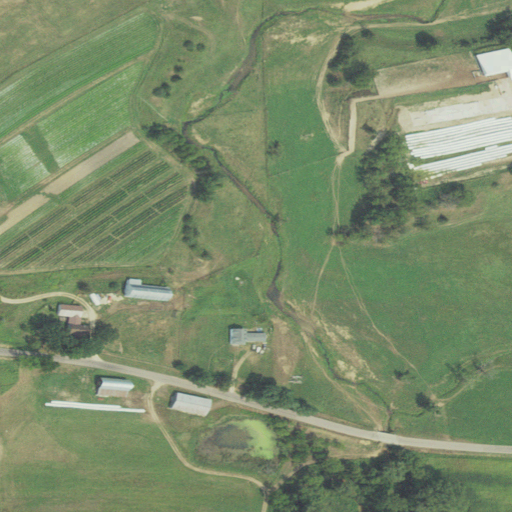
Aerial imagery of valley in Wisconsin named Wire Hollow containing pasture, open development, cultivated crops, and low intensity development